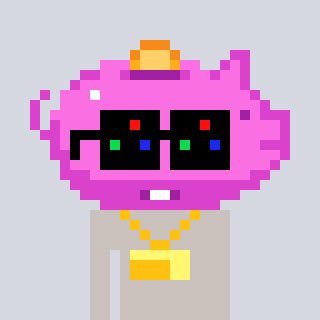
a pixel art character with square black sunglasses, a piggybank-shaped head and a foggrey-colored body on a cool background